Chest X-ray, PA view. Patient: 69 years old, sex M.
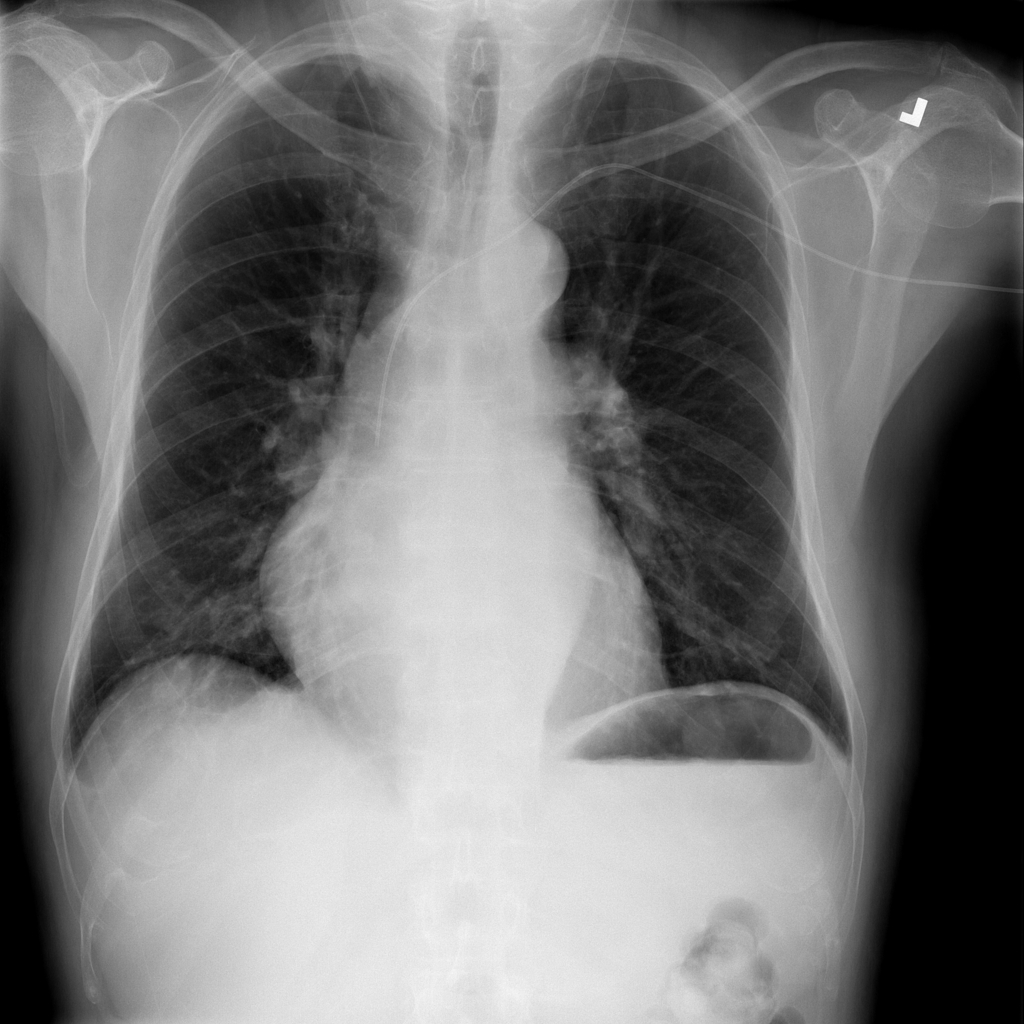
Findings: No Finding